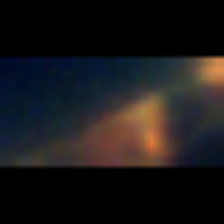
Taxon: Pennate
Group: Diatoms